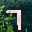
Label: 7